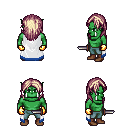
a pixel art fantasy rpg character, male body template, orc, green skin, white trimmed cape, teal pants, white blonde long hairstyle, gold gloves, brown shoes, dagger, four views (front, back, left, right), 2x2 character sprite sheet, small pixel art, hard edges, no anti-aliasing